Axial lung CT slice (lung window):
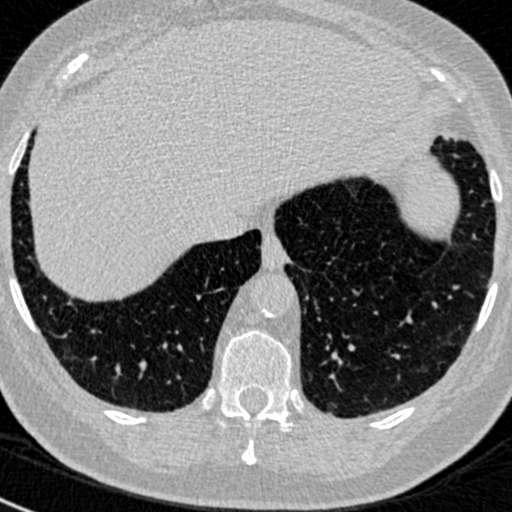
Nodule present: no